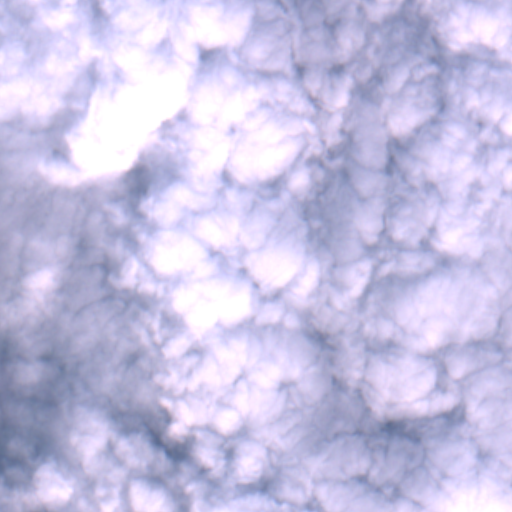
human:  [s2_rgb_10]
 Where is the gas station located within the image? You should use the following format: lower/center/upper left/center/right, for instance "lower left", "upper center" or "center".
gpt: The gas station is located in the lower right of the image.
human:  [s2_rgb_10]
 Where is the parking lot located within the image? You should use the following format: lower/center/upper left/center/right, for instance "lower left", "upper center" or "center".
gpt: The parking lot is located in the right of the image.
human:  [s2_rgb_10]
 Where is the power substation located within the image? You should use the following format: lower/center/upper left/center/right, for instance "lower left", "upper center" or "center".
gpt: The power substation is located in the lower right of the image.
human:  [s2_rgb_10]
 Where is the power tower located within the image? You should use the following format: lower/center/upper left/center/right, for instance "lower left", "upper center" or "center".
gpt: The power tower is located in the lower right of the image.
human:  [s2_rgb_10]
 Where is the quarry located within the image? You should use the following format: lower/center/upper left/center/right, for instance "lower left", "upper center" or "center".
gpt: The quarry is located in the lower left of the image.
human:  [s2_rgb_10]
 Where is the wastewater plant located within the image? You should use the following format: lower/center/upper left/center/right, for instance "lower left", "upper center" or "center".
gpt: The wastewater plant is located in the lower right of the image.
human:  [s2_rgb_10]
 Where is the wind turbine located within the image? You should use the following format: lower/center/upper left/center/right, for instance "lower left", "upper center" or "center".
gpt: The wind turbine is located in the lower center of the image.
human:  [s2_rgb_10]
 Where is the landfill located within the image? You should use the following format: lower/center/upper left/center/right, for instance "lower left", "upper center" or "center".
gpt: There is no landfill in the image.